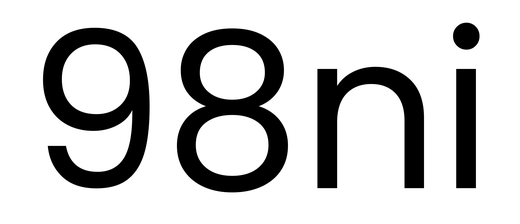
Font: Poppins-Regular